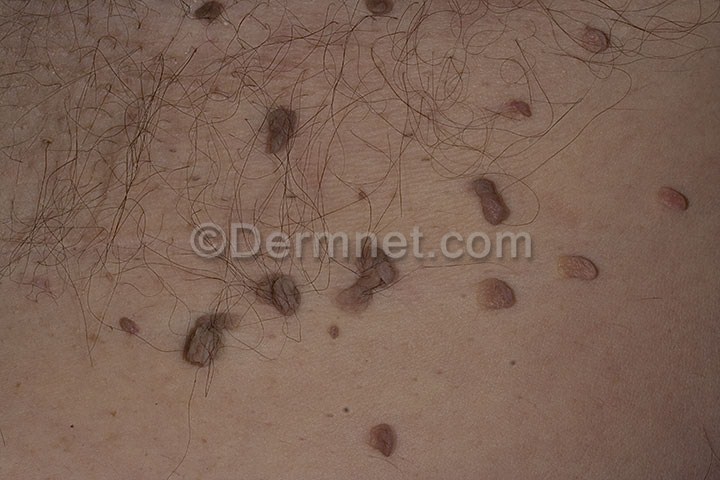
Disease: Seborrheic Keratoses and other Benign Tumors